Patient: sex M, age 46
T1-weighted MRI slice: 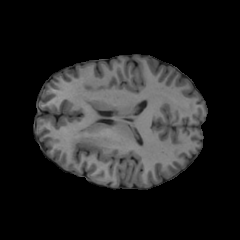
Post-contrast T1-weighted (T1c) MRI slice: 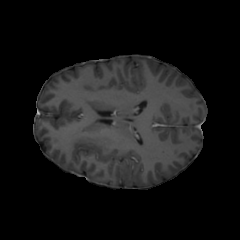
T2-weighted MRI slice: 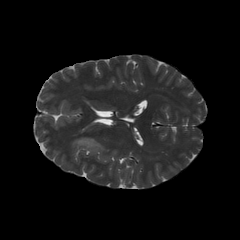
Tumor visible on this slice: yes
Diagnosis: Oligodendroglioma, IDH-mutant, 1p/19q-codeleted
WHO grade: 2